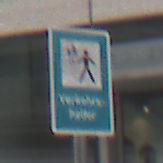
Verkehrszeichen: Verkehrshelfer
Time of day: Midday
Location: Outdoor (Urban)
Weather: Overcast
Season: NotSpecified
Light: Natural